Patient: sex M, age 47
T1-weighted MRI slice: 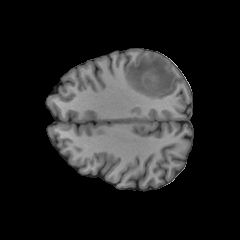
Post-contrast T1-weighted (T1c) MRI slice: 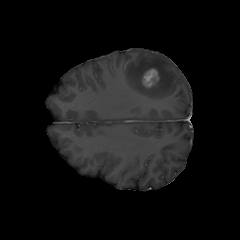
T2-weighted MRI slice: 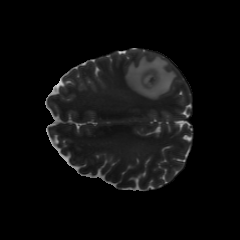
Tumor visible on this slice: yes
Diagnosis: Glioblastoma, IDH-wildtype
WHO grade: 4